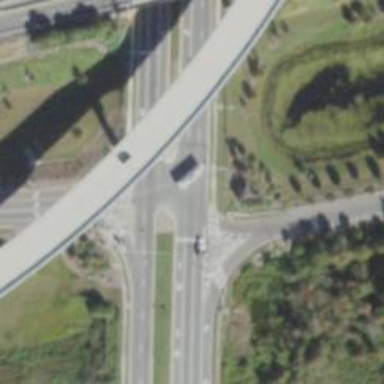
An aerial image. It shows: Diamond junction on motorway link.